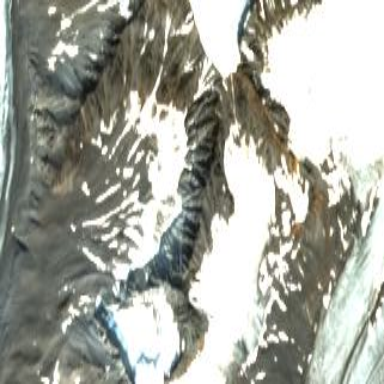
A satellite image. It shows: Majestic glacier in the distance.